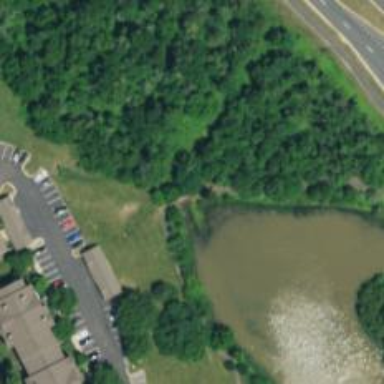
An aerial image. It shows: Footway on bridge.